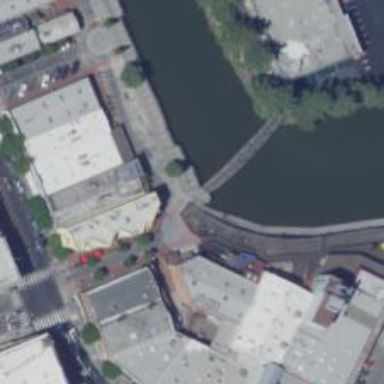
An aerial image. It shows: Footway on bridge.